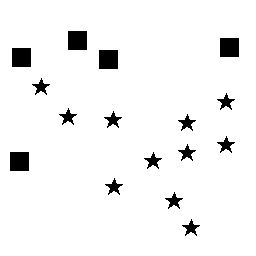
Squares: 5
Triangles: 0
Stars: 11
Total shapes: 16